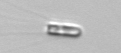
Label: Chaetoceros_subtilis